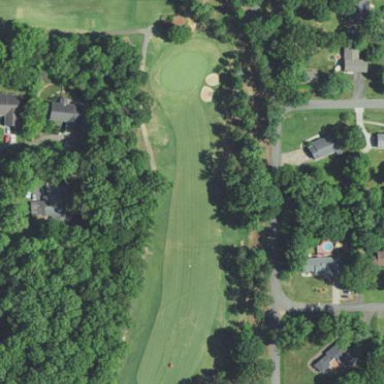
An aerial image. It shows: Golf fairway surrounded by grass.